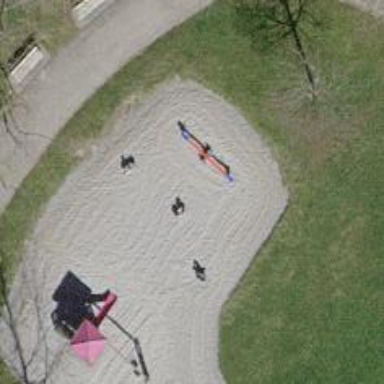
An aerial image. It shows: Springy playground.